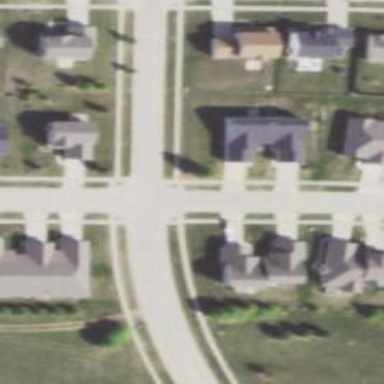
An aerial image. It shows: Footway crossing.